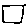
Label: square